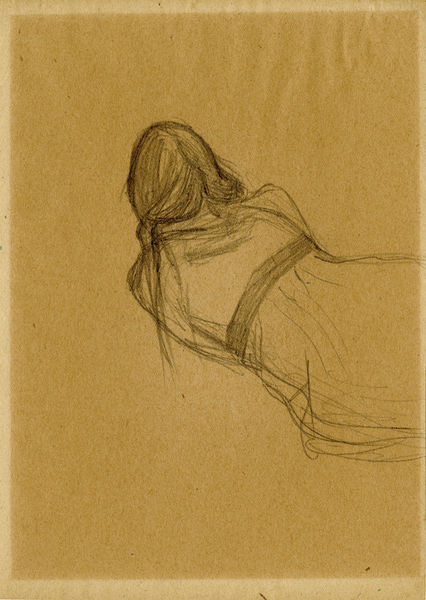
Titel: Woman Recumbent, Woman Recumbent
Künstler: Elena Guro
Standort: Amherst (Massachusetts, USA)
Institution: Mead Art Museum, Amherst College
Schlagwörter: gelb, mädchen, frau, frisur, kleid, skizze, gürtel, lang, haare, scheitel, bleistift, n